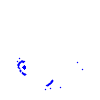
Particle: kaon